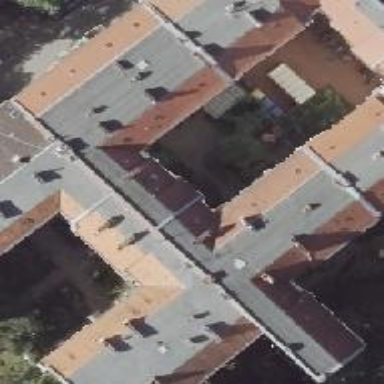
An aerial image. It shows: Apartment building with double saltbox roof shape.